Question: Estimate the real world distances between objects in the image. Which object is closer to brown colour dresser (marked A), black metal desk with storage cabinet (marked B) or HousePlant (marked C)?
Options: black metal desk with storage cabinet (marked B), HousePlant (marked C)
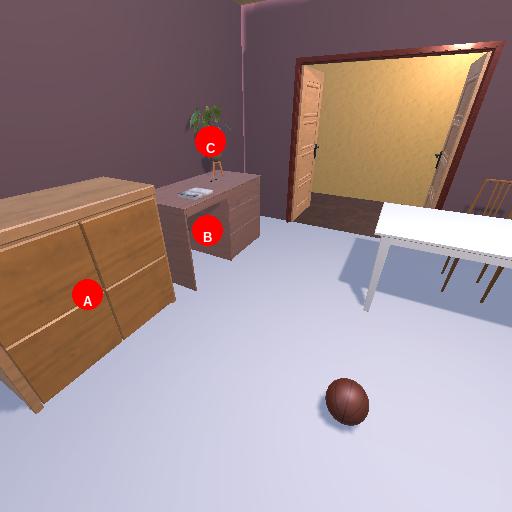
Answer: black metal desk with storage cabinet (marked B)